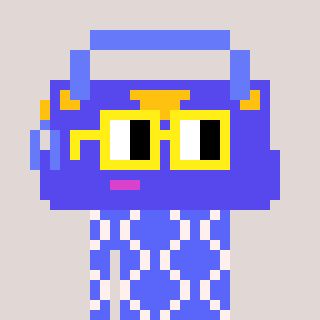
a pixel art character with square yellow glasses, a bag-shaped head and a purple-colored body on a warm background